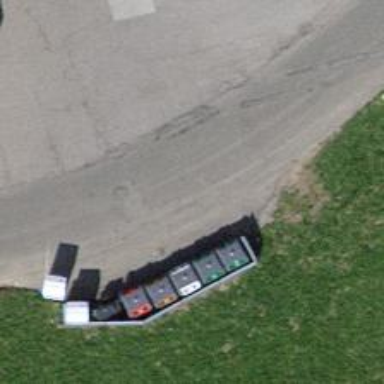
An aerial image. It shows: Recycling container at amenity designated for recycling.